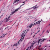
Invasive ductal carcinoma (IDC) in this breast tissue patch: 0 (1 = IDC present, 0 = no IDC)